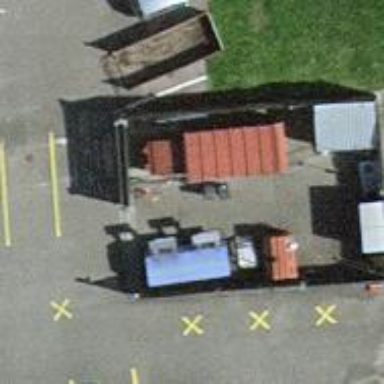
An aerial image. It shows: Recycling center.